Interaction volume radius: 10 \u00c5
Interaction volume height: 25 \u00c5
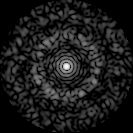
Disorder parameter: 0.8281